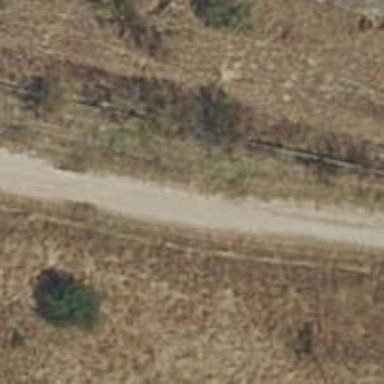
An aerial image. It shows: Dirt track road.